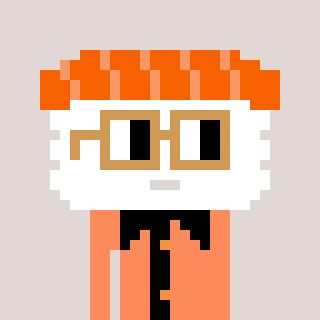
a pixel art character with square brown glasses, a nigiri-shaped head and a peachy-colored body on a warm background